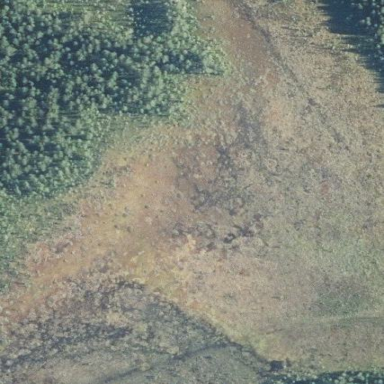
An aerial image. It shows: Bog wetland.